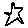
Label: star